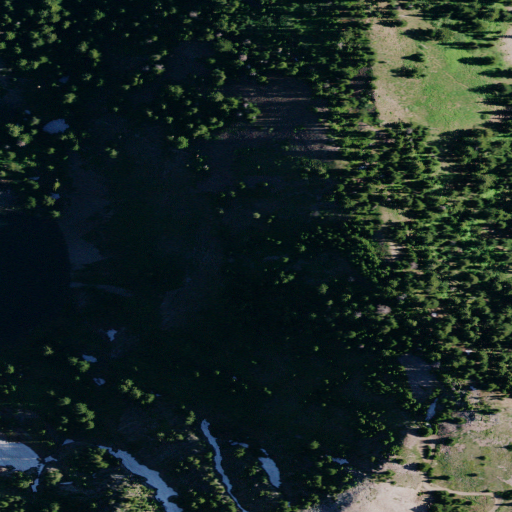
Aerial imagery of cliff(s) in Idaho named Twin Crags containing evergreen forest, shrub, and open water